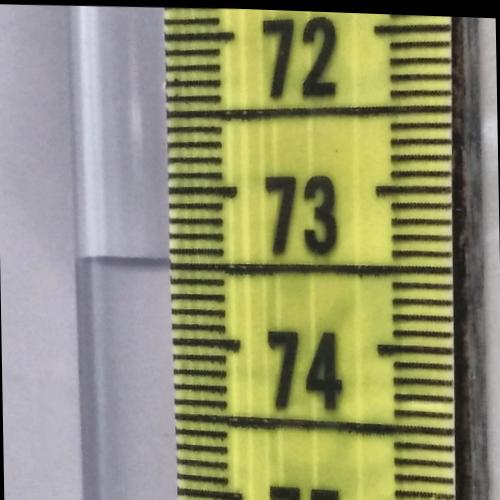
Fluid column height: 73.5 cm